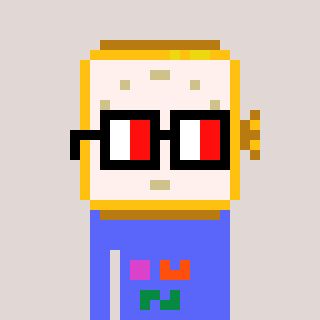
a pixel art character with square glasses with black frames and red eyes, a watch-shaped head and a purple-colored body on a warm background